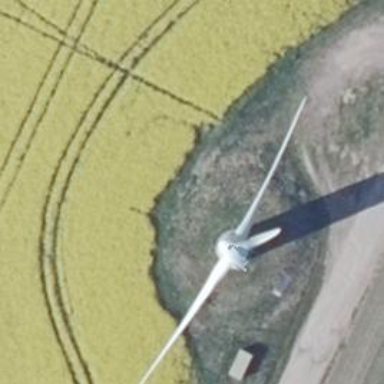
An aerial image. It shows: Wind-powered generator.